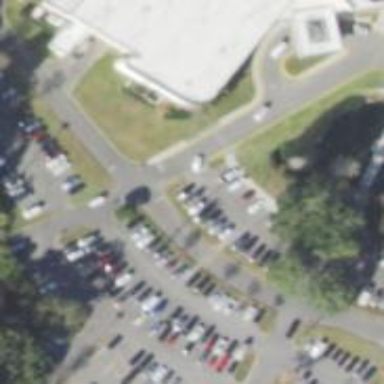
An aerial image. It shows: Parking space is available.